Field crop: maize
Growth stage: 1
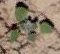
Species: chenopodium